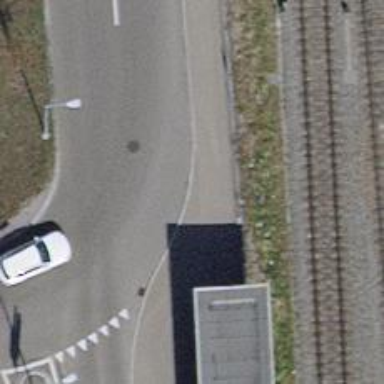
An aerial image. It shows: Primary highway with asphalt surface leading to roundabout.